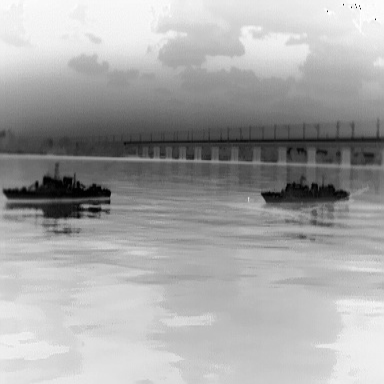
There are two warships in the infrared image.